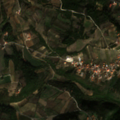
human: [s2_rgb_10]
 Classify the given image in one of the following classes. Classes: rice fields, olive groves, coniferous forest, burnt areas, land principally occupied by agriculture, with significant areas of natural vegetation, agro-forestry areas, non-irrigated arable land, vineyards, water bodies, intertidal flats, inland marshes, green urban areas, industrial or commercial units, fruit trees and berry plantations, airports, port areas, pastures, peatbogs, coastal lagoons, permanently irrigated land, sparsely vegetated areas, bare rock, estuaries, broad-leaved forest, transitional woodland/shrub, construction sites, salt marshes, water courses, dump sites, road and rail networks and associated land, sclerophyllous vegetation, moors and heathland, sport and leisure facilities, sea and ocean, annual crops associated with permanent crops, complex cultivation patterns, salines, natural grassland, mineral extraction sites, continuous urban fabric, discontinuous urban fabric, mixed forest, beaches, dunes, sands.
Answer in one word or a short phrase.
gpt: discontinuous urban fabric, vineyards, complex cultivation patterns, land principally occupied by agriculture, with significant areas of natural vegetation, sclerophyllous vegetation, transitional woodland/shrub